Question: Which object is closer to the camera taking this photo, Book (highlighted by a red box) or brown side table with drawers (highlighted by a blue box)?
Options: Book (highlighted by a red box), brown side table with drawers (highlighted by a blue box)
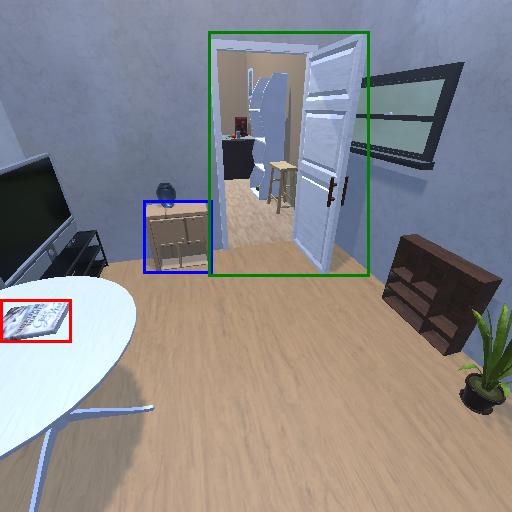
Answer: Book (highlighted by a red box)